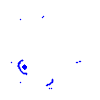
Particle: pion